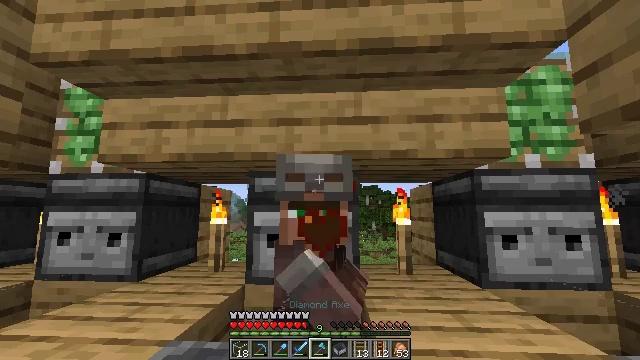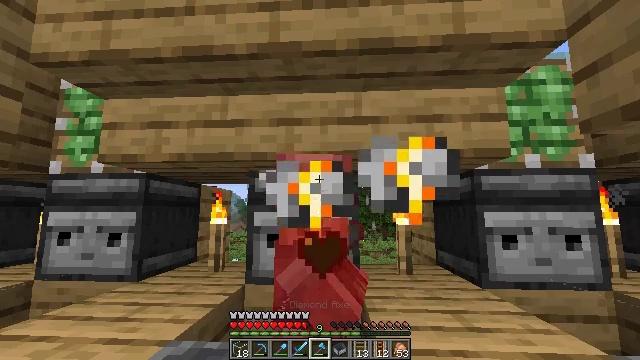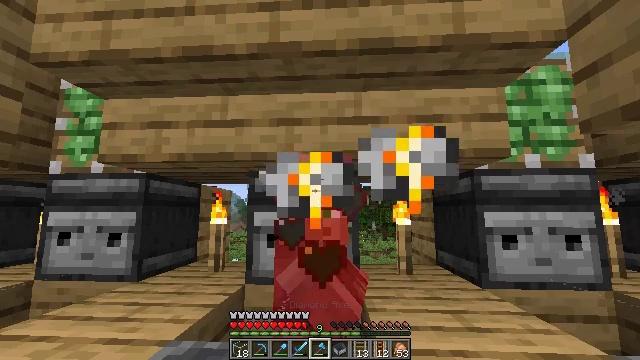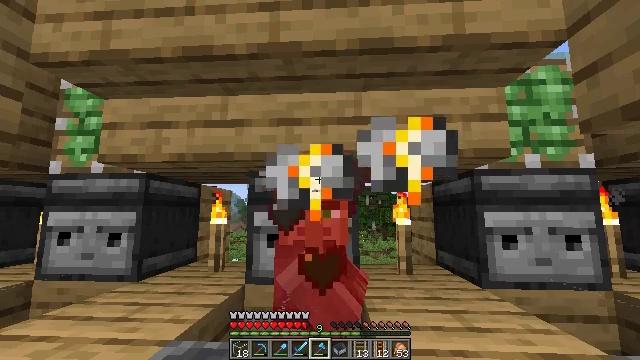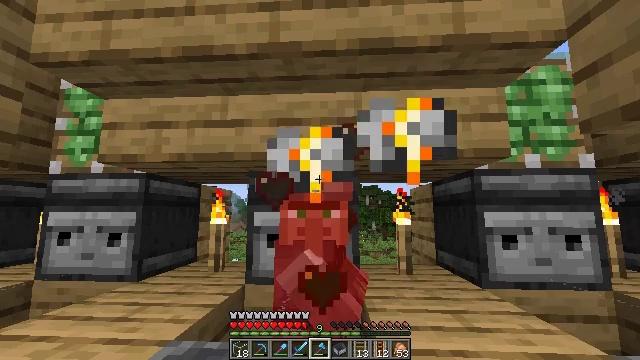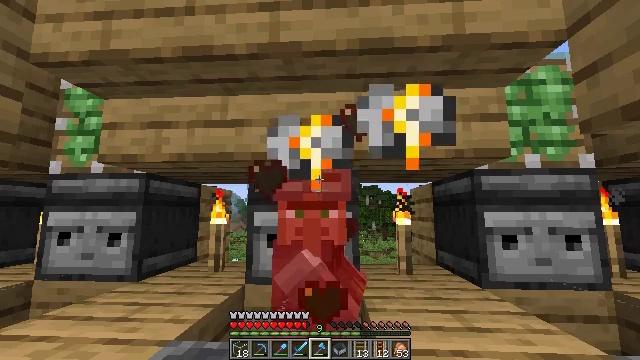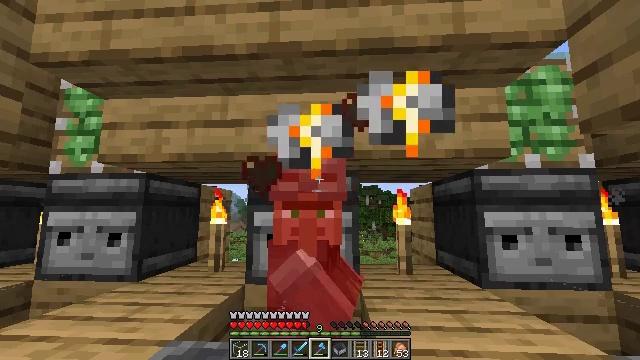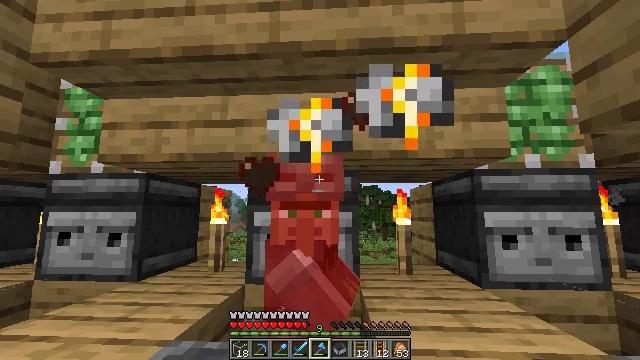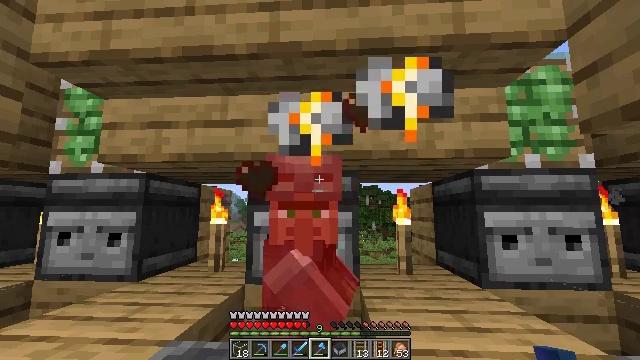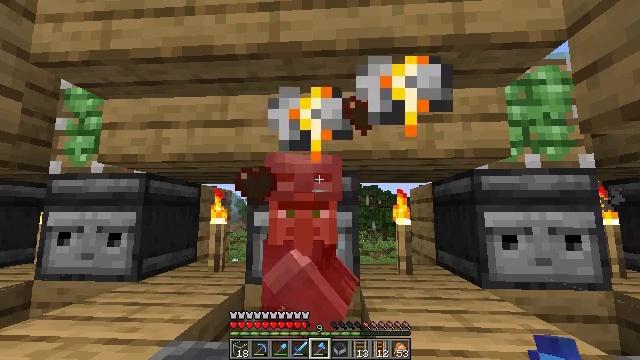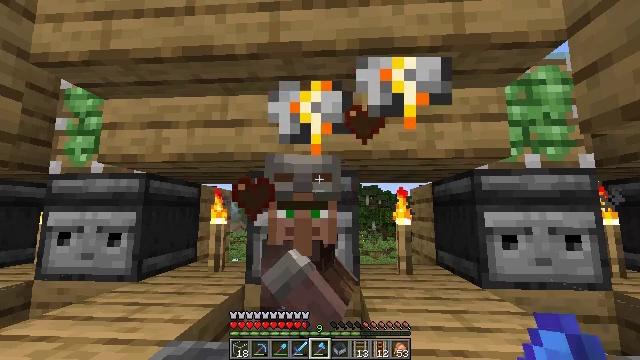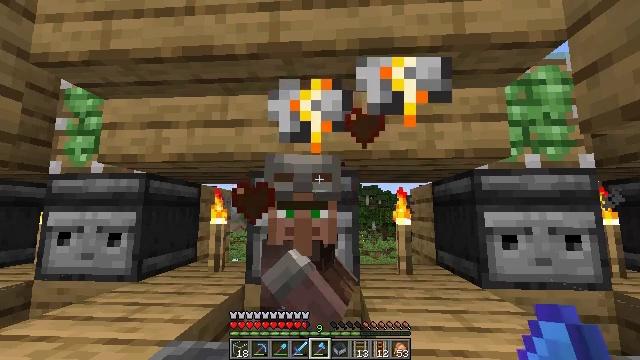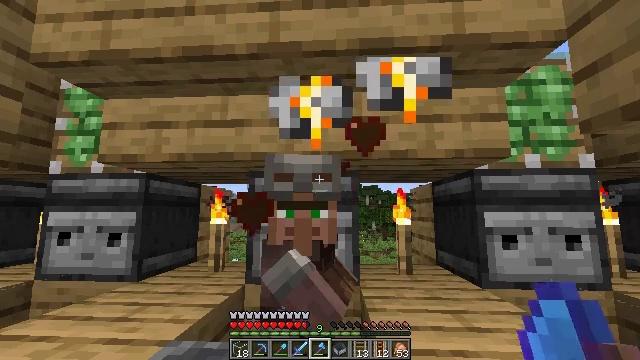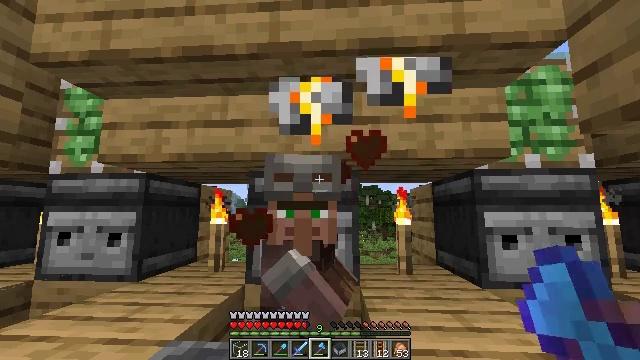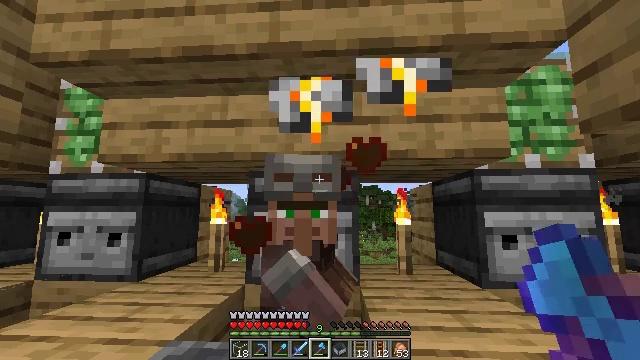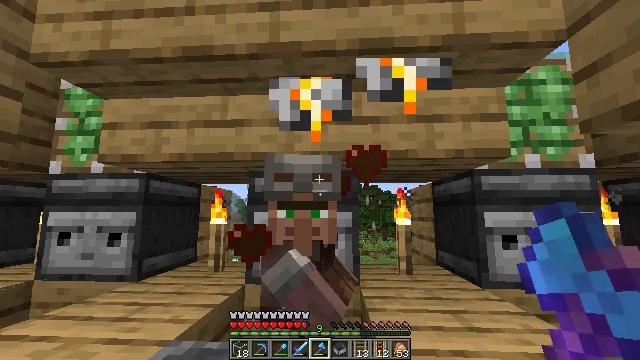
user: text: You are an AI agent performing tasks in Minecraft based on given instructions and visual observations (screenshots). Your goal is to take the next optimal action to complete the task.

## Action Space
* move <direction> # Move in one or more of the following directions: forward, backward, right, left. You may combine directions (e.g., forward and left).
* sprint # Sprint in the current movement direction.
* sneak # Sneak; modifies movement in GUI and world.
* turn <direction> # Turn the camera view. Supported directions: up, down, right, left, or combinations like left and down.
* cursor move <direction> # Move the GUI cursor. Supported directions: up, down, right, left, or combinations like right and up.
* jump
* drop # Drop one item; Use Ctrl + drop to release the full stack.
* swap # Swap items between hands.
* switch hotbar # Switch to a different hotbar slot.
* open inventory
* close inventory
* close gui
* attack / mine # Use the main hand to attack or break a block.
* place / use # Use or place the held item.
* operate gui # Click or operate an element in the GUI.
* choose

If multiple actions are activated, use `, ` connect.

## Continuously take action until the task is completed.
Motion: motion action
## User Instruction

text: Hunt the villager.
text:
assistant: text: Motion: no_op
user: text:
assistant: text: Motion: no_op
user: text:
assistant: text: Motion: no_op
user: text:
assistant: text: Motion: no_op
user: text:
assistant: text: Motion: no_op
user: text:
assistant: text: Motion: no_op
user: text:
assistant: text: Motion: no_op
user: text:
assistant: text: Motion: no_op
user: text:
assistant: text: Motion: no_op
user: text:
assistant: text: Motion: no_op
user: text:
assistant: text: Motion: no_op
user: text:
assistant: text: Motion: no_op
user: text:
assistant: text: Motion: no_op
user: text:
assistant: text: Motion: no_op
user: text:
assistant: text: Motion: no_op
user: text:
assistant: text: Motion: no_op
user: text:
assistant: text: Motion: no_op
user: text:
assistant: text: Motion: no_op
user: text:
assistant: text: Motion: no_op
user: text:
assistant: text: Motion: no_op
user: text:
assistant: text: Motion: no_op
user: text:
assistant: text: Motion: no_op
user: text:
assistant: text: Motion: no_op
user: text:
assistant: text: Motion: no_op
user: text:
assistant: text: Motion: no_op
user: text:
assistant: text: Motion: no_op
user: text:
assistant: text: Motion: no_op
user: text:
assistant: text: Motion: attack / mine
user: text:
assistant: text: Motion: attack / mine
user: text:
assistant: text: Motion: attack / mine